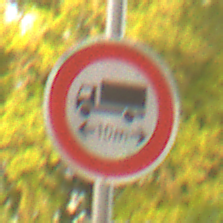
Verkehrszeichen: TatsaechlicheLaenge
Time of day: SunriseSunset
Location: Outdoor (RoadRail)
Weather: Clear
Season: NotSpecified
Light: Natural